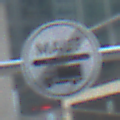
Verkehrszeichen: EndeMautpflicht
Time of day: MorningAfternoon
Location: Outdoor (Urban)
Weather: PartlyCloudy
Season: NotSpecified
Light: Natural